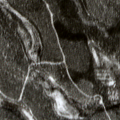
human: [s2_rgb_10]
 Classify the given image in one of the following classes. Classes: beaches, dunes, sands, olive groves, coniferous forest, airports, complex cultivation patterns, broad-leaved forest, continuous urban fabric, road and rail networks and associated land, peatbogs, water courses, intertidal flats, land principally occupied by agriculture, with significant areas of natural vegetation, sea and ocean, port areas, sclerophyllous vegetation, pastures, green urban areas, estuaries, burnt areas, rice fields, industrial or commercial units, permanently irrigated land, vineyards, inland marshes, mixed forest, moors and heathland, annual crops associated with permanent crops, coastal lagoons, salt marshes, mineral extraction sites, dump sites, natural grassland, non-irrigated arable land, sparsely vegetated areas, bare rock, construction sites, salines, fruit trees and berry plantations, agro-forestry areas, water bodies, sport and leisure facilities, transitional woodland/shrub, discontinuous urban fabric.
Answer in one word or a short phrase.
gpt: coniferous forest, mixed forest